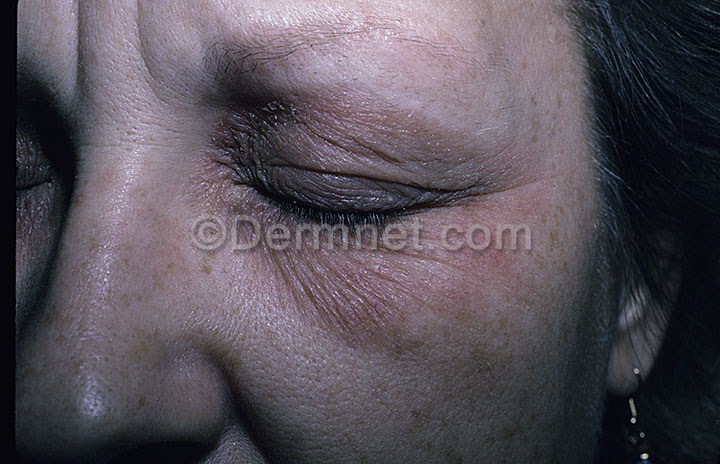
Disease: Poison Ivy Photos and other Contact Dermatitis